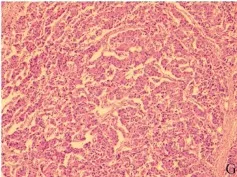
Pathological findings. HE and immunohistochemical staining of postoperative tumor tissue.
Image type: pathology (immunostaining)